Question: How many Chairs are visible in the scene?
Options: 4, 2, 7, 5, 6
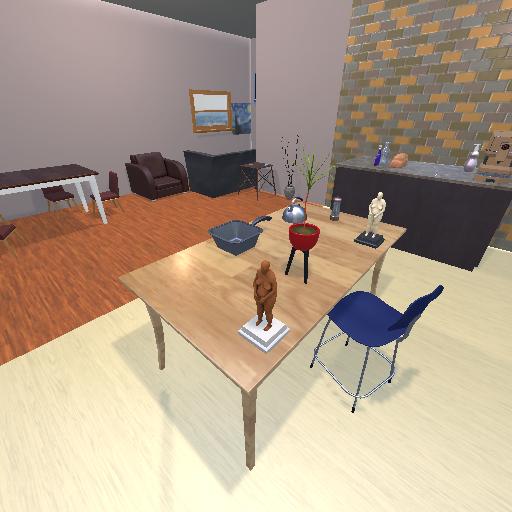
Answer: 4